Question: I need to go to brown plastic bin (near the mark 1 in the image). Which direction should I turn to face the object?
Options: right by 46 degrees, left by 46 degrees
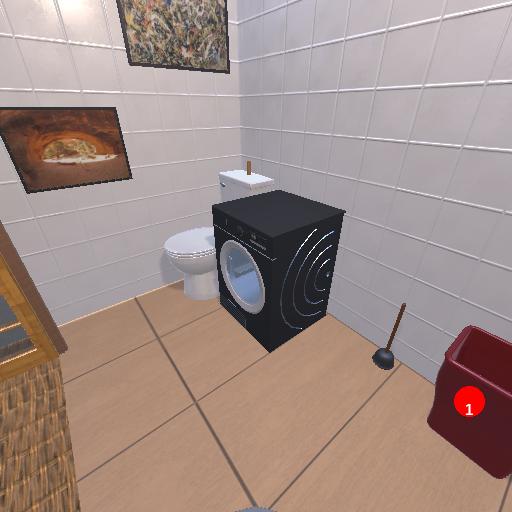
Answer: right by 46 degrees